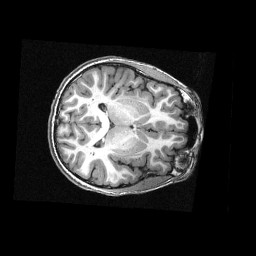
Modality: T1w
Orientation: axial
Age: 10
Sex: male
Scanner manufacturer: siemens
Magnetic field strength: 3 T
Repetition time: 2.3 s
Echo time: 0.00336 s